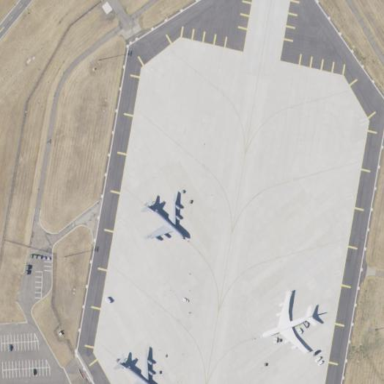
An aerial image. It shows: Apron at the airport.